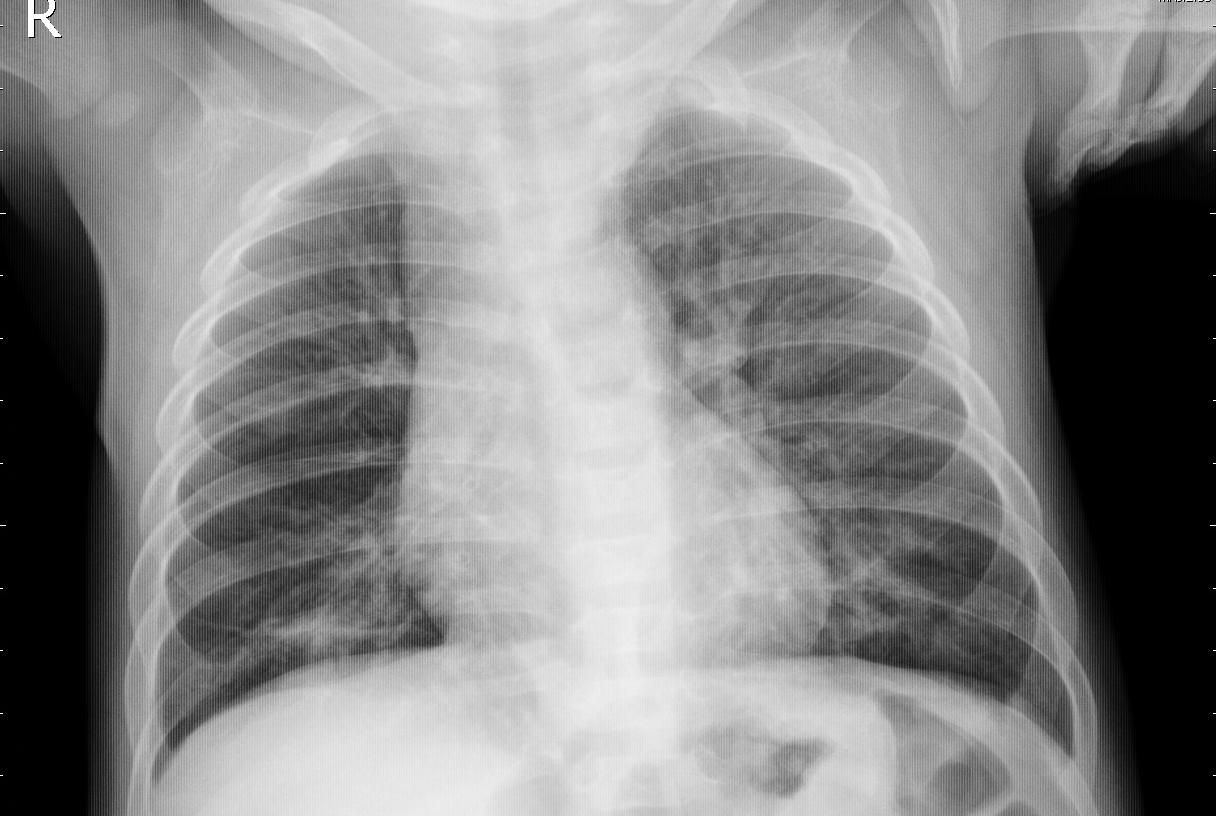
Diagnosis: PNEUMONIA